Interaction volume radius: 5 \u00c5
Interaction volume height: 35 \u00c5
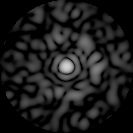
Disorder parameter: 0.8379